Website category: university
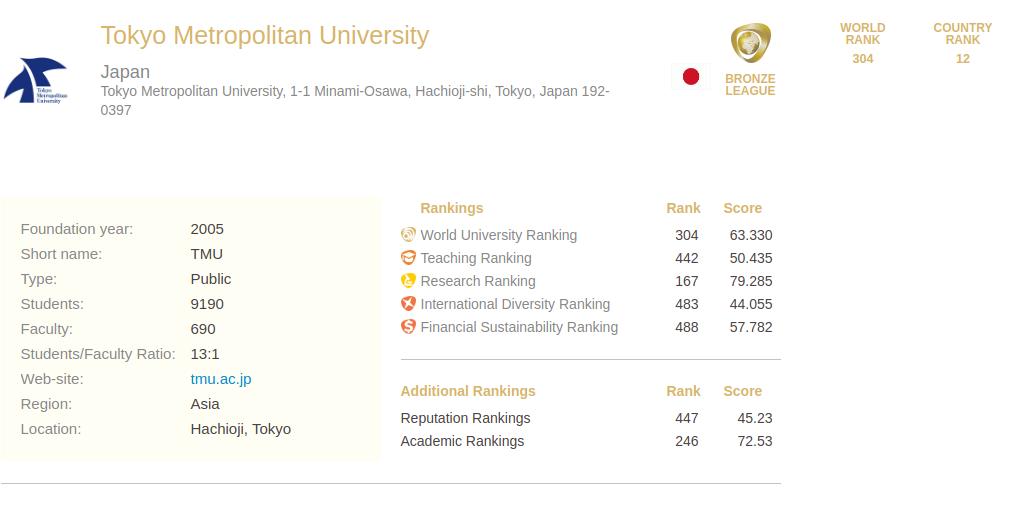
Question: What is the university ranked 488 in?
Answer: Financial Sustainability Ranking

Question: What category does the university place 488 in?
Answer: Financial Sustainability Ranking

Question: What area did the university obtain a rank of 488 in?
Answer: Financial Sustainability Ranking

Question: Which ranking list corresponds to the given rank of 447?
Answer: Reputation Rankings

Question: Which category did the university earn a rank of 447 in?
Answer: Reputation Rankings

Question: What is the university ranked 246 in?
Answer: Academic Rankings

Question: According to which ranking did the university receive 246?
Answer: Academic Rankings

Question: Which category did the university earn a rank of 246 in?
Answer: Academic Rankings

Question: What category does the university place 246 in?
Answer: Academic Rankings

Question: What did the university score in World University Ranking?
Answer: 63.330

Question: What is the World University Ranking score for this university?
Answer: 63.330

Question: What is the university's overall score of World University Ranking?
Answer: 63.330

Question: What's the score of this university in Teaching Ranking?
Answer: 50.435

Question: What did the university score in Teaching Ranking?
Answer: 50.435

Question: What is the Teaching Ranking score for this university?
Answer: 50.435

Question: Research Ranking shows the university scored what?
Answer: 79.285

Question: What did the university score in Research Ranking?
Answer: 79.285

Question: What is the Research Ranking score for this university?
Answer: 79.285

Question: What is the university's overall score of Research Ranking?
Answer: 79.285

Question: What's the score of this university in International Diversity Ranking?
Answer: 44.055

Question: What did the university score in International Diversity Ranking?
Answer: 44.055

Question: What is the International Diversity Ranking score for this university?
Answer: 44.055

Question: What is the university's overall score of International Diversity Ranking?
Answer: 44.055

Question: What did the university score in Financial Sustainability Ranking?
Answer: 57.782

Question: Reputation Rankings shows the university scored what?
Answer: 45.23

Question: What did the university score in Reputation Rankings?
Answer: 45.23

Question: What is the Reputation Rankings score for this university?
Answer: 45.23

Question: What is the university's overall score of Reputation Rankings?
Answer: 45.23

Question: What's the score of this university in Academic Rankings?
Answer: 72.53

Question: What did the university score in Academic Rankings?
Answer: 72.53

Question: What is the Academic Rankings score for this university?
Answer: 72.53

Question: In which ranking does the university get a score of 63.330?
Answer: World University Ranking

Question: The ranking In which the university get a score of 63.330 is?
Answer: World University Ranking

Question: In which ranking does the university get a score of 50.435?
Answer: Teaching Ranking

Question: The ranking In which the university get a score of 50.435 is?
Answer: Teaching Ranking

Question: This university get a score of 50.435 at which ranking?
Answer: Teaching Ranking

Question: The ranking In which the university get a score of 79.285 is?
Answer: Research Ranking

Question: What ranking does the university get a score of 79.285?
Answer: Research Ranking

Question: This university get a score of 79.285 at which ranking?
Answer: Research Ranking

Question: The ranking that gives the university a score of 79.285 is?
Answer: Research Ranking

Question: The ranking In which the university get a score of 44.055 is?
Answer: International Diversity Ranking

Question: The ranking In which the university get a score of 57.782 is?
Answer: Financial Sustainability Ranking

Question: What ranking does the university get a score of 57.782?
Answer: Financial Sustainability Ranking

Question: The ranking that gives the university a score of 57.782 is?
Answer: Financial Sustainability Ranking

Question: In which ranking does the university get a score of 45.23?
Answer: Reputation Rankings

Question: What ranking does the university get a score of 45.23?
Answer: Reputation Rankings

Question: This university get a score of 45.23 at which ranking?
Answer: Reputation Rankings

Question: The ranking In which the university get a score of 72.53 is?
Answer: Academic Rankings

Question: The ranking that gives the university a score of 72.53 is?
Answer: Academic Rankings